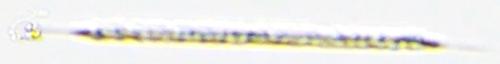
Label: Rhizosolenia